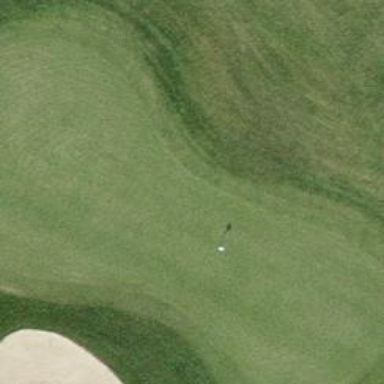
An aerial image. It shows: Golf green.